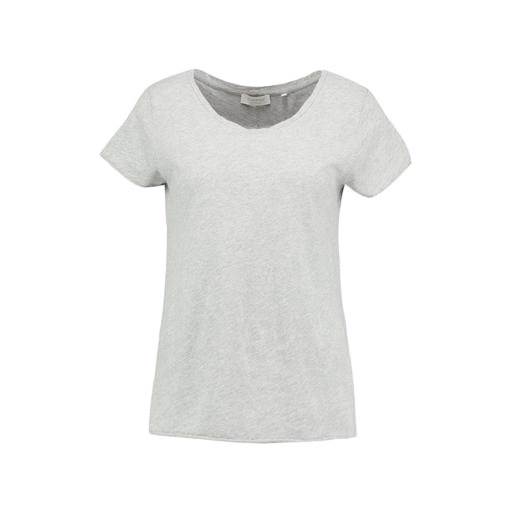
scoop-neck tee, gray t-shirt woman, low neck tee light heather, white background